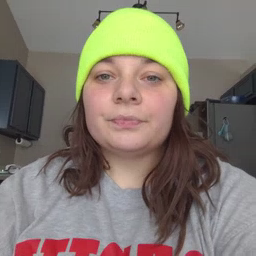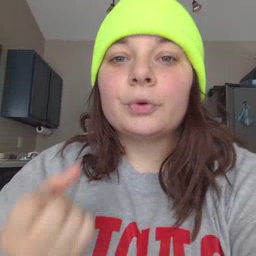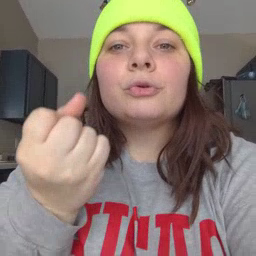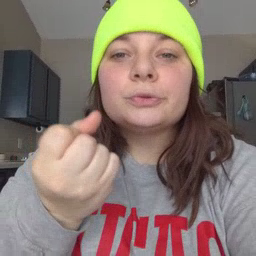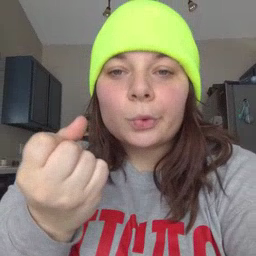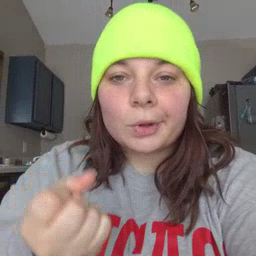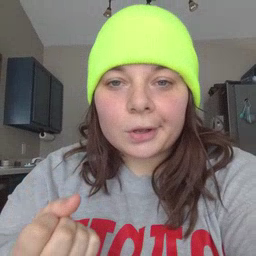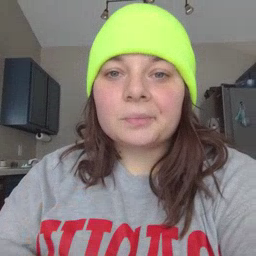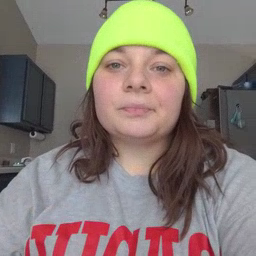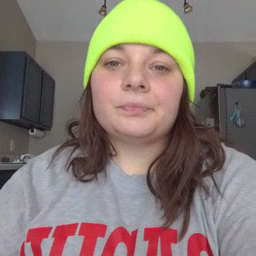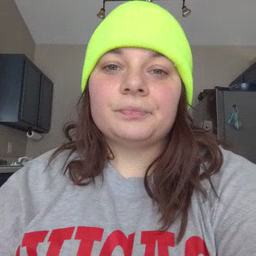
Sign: drawer